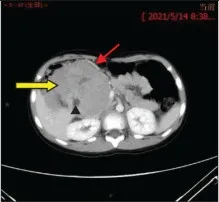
Abdominal computed tomography scan + enhancement show a primarily solid, mixed-density mass in the pancreatic head area, with significant enhancement of the solid component, interspersed low-attenuation foci, and visible tortuous small vessels within. Portal vein stage. : Tumor; : Visible tortuous small vessels; : Interspersed low-attenuation foci.
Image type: radiology (ct)